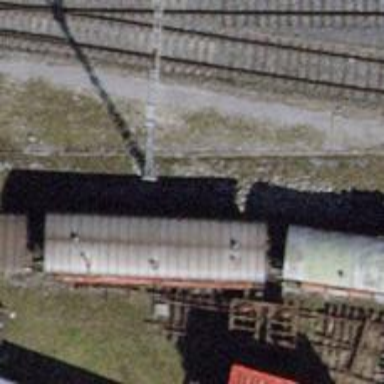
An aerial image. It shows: Single-track railway yard.